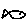
Label: fish